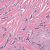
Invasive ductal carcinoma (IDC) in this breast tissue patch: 1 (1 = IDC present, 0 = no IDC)